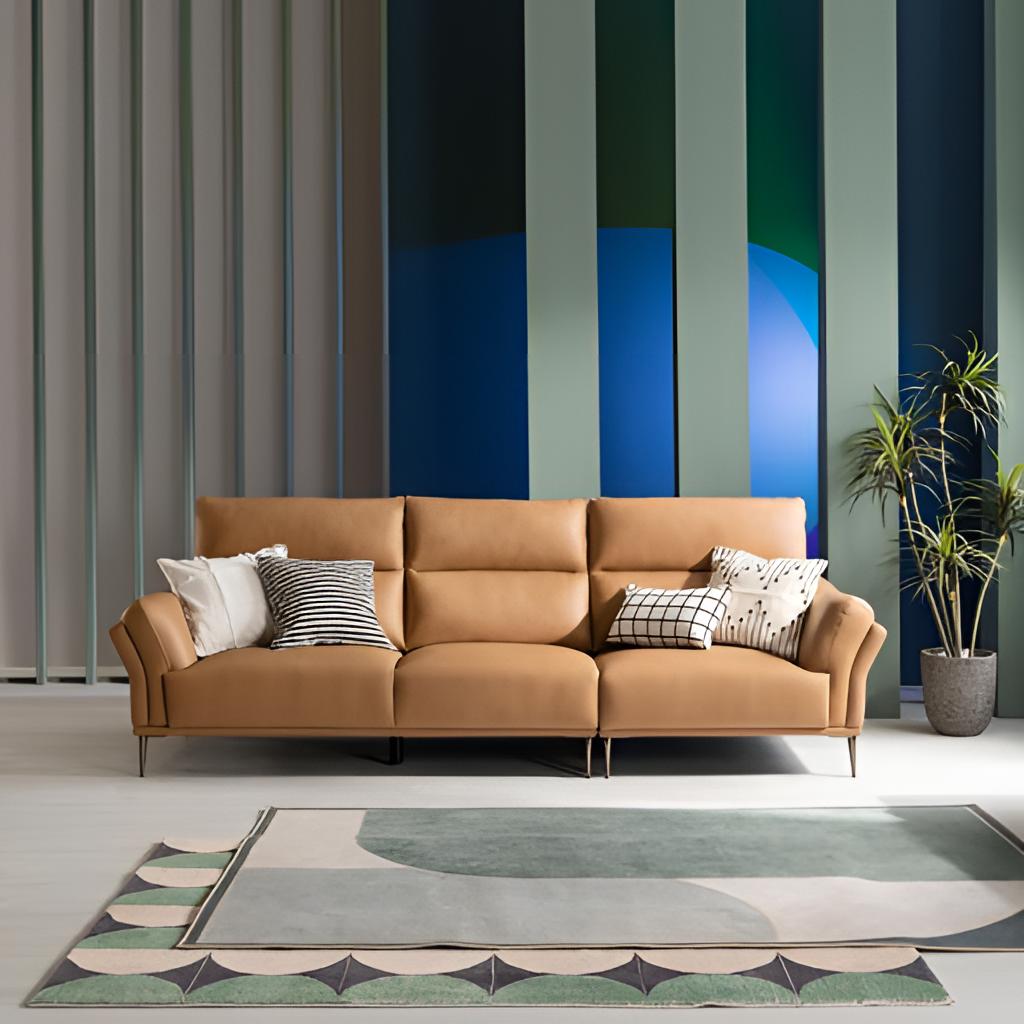
living room, tan leather sofa, paint wallpaper, with vertical two tone pattern, contemporary, wood flooring, with plank pattern